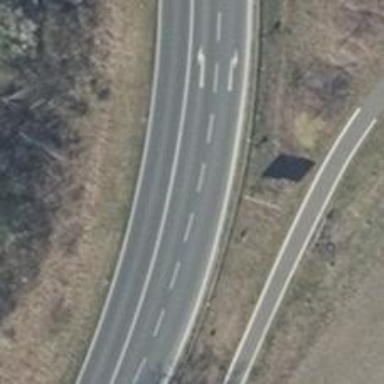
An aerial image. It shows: Asphalt road classified as primary highway.